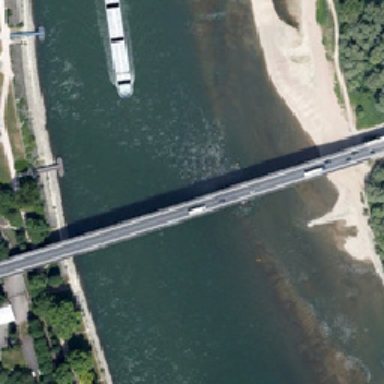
The white boat under the bridge .